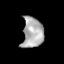
Tissue: lung
Cell type: Epithelial cells
Senescence score: 0.1991
Nuclear area (px): 630
Mean DAPI intensity: 171.967